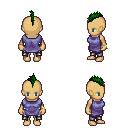
a pixel art fantasy rpg character, female body template, human, tanned skin, chain tabard jacket, metal pants, green mohawk hairstyle, bracelets, four views (front, back, left, right), 2x2 character sprite sheet, small pixel art, hard edges, no anti-aliasing